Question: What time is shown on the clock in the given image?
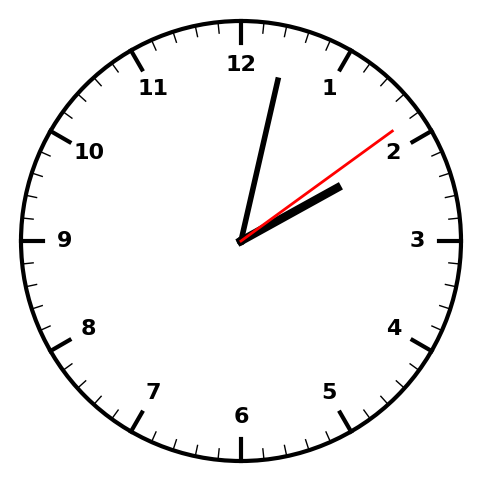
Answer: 02:02:09